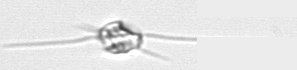
Label: Chaetoceros_danicus